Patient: sex F, age 55
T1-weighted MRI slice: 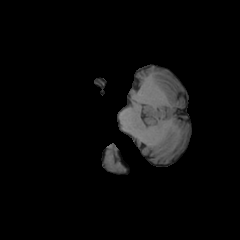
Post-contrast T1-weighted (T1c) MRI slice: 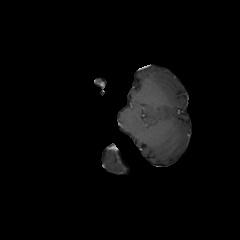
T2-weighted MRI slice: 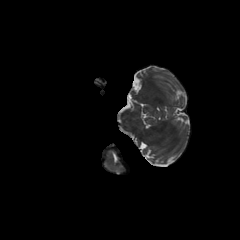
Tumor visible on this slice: no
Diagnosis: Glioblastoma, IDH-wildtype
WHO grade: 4